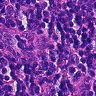
Metastatic tissue present: no